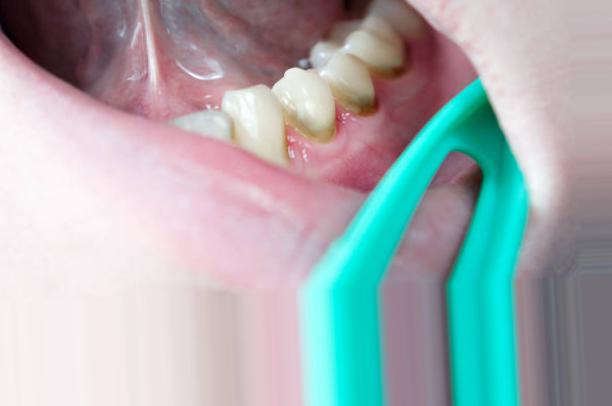
Condition: Caries